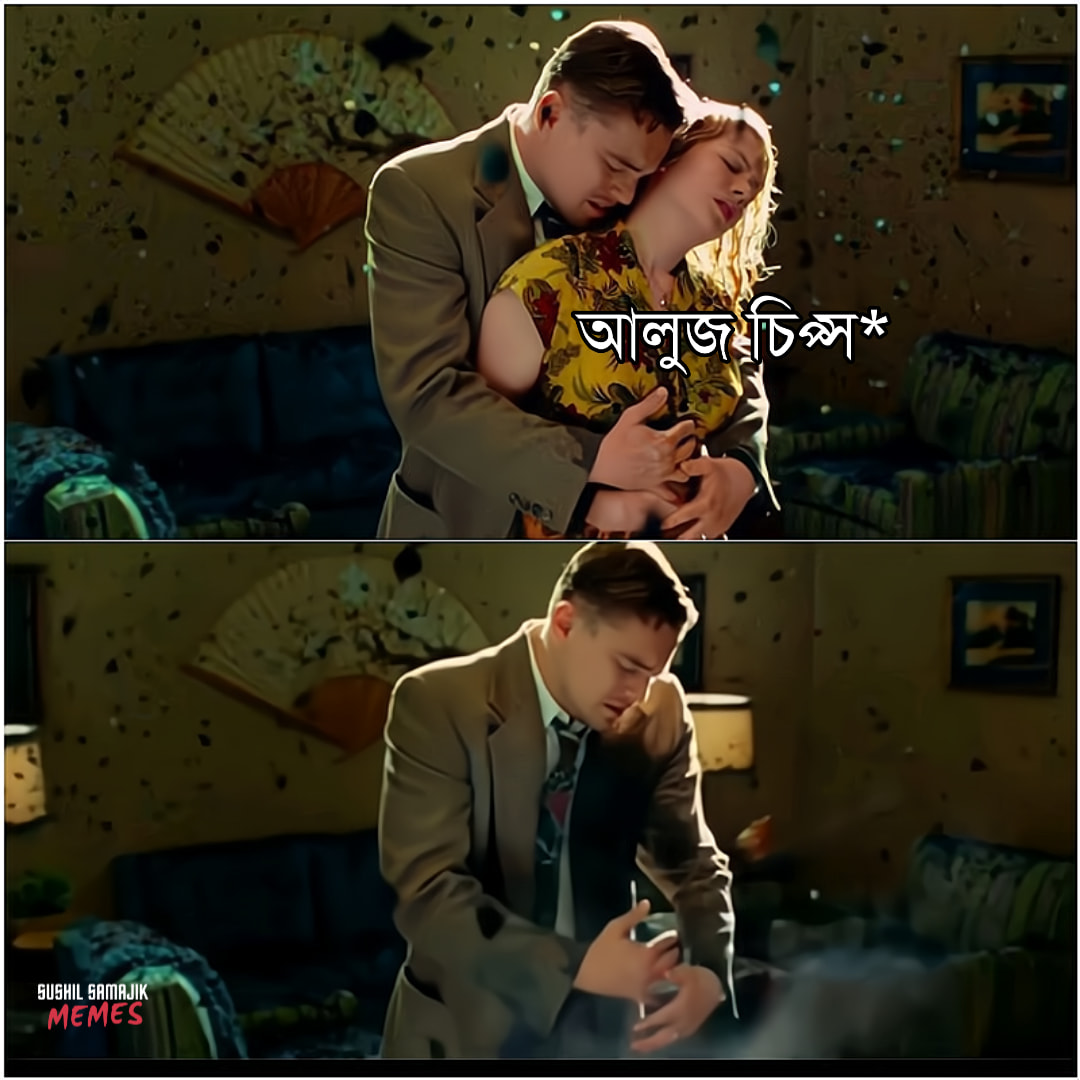
Caption: আলুজ চিপ
Label: non-hate